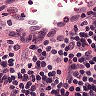
Metastatic tissue present: no